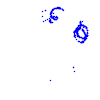
Particle: pion